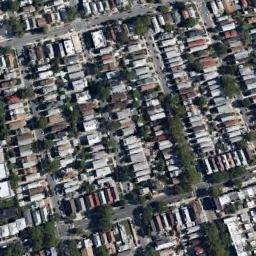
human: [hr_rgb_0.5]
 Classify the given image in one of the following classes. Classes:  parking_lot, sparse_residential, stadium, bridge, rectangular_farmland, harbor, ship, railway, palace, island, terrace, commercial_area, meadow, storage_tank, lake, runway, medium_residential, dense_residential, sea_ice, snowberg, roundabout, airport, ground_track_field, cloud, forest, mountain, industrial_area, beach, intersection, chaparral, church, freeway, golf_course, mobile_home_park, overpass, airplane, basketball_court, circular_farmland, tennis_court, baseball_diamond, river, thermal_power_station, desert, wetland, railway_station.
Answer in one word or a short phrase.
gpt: dense_residential